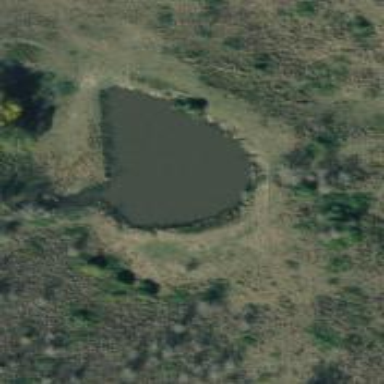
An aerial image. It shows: Pond with natural water.